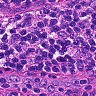
Metastatic tissue present: no